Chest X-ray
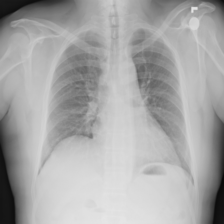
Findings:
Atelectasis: negative
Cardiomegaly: negative
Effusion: negative
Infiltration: negative
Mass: negative
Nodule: negative
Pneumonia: negative
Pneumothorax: negative
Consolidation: negative
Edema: negative
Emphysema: negative
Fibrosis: negative
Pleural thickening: negative
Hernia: negative